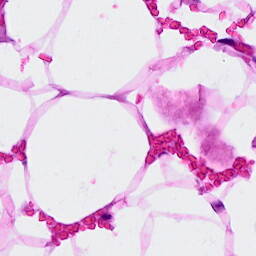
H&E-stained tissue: Breast